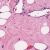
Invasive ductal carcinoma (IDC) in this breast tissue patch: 0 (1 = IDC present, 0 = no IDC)